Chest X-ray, PA view. Patient: 48 years old, sex F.
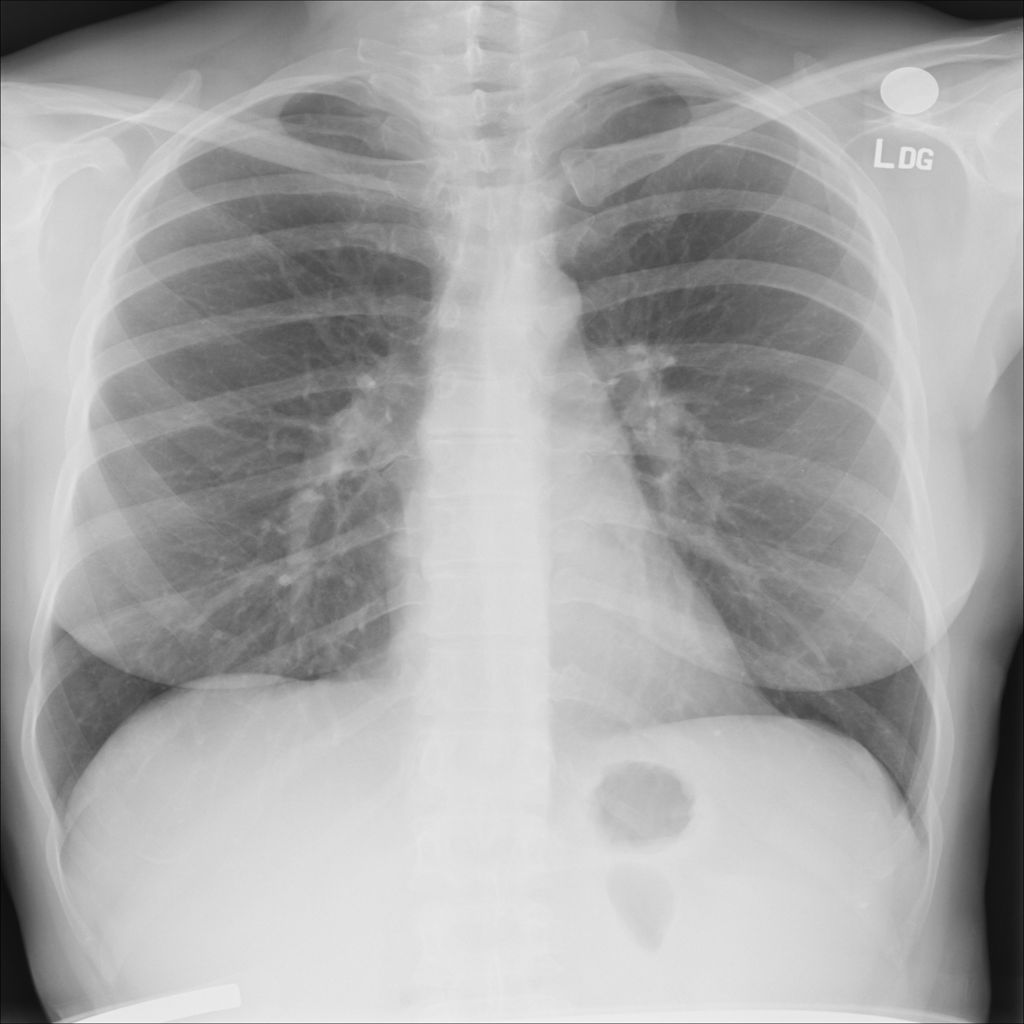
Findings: No Finding